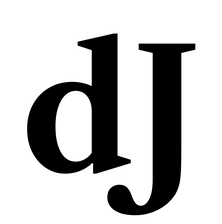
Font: LibreCaslonText_Bold